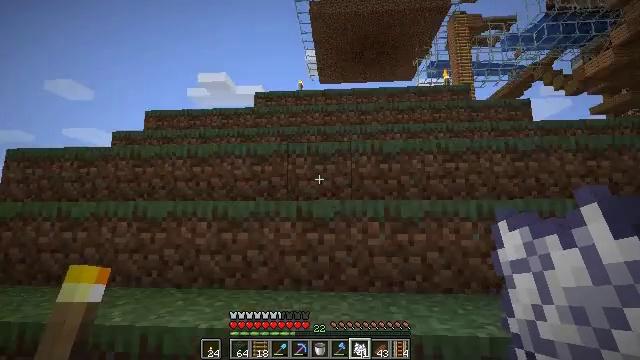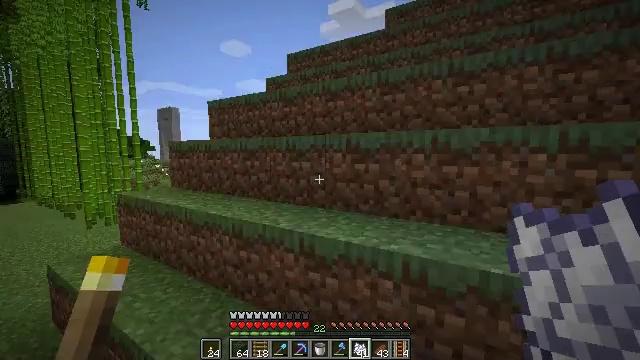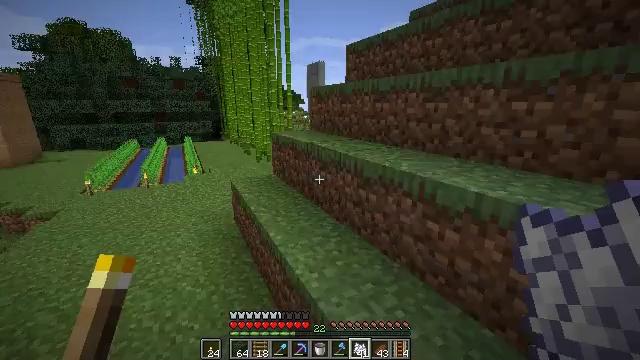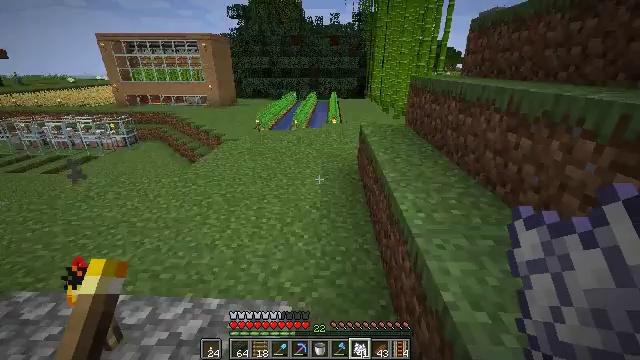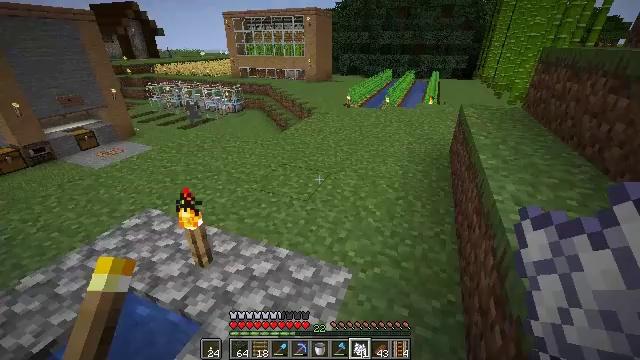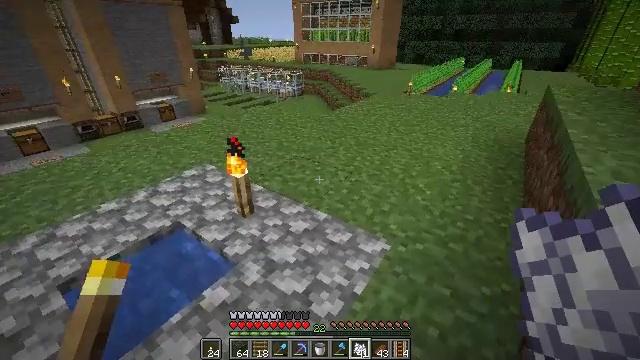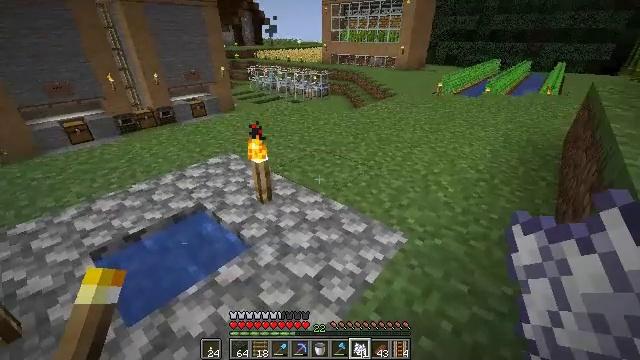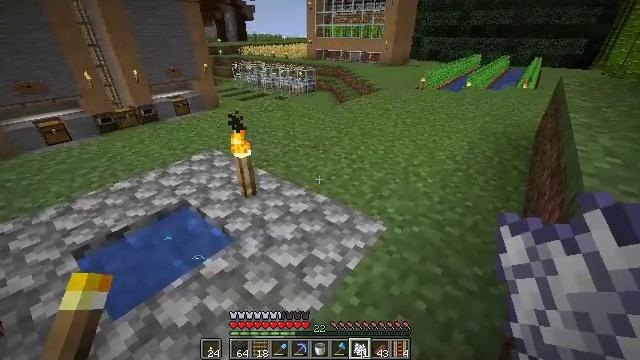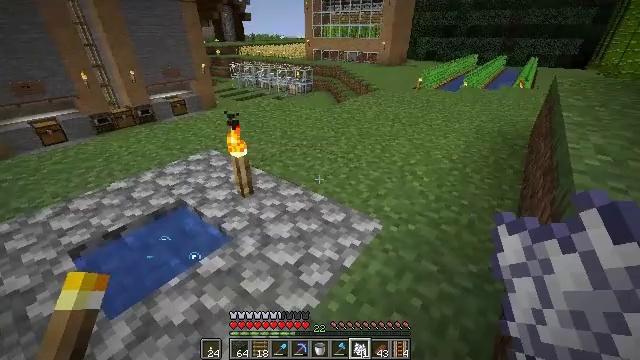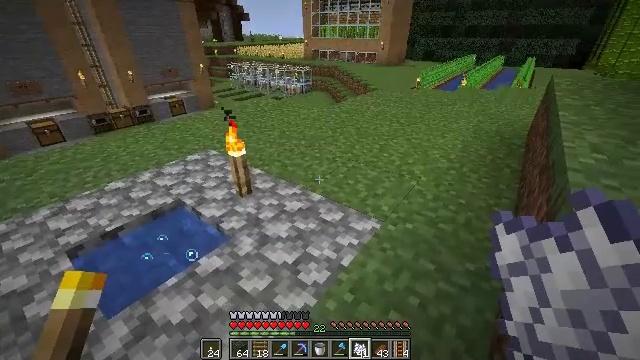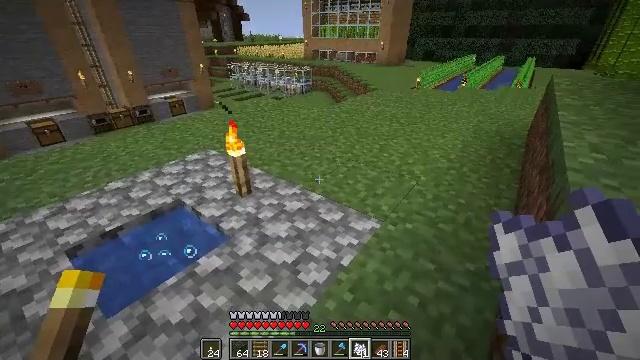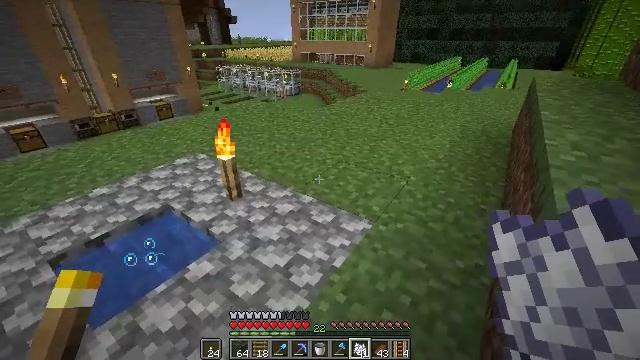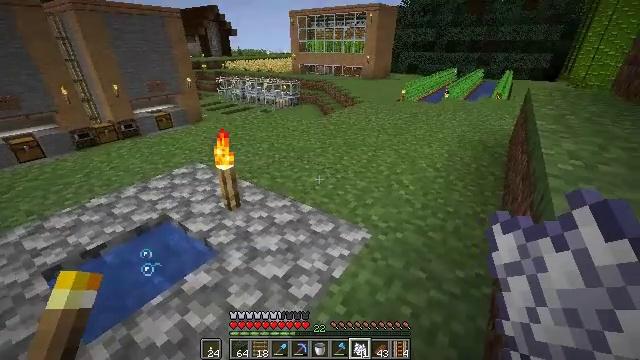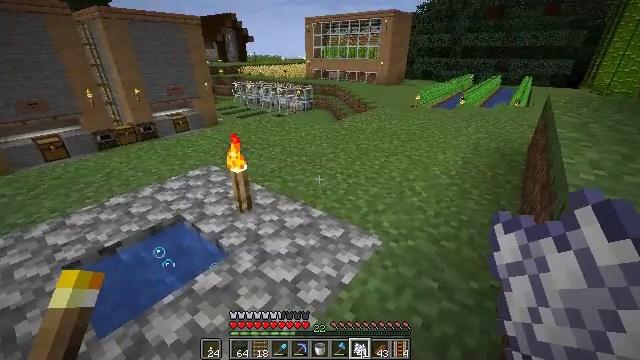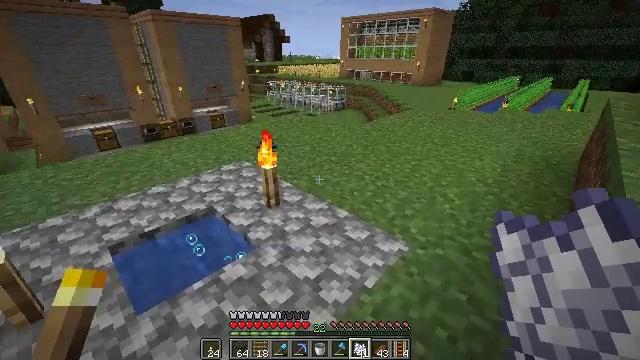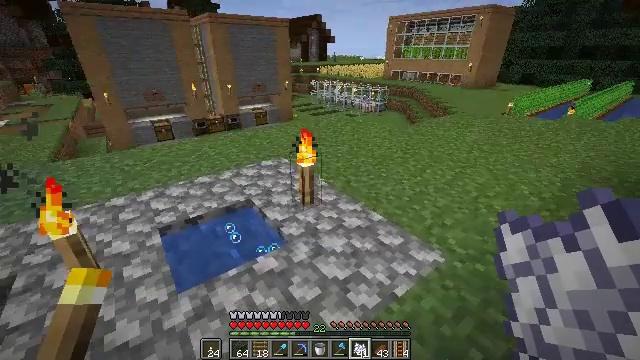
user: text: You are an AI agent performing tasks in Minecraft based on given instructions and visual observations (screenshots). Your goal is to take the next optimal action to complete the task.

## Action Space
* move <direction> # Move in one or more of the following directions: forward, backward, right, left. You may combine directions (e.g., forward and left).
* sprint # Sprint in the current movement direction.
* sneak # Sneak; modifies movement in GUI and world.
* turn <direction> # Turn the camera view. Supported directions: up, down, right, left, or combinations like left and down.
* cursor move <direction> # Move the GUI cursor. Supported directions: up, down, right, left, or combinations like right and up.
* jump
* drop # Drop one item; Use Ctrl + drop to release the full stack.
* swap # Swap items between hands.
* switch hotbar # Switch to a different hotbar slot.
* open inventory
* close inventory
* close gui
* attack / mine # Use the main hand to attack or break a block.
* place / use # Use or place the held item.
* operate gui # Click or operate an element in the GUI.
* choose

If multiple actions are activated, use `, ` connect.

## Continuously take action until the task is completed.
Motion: motion action
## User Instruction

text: Dismantle the blue bed.
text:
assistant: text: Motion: turn left and down
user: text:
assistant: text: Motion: turn left and down
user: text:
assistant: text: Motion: turn left and down
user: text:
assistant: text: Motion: turn left and down
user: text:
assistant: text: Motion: turn left and down
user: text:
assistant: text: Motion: turn left
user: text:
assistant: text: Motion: turn right
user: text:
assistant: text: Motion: no_op
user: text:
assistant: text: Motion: no_op
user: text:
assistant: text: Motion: no_op
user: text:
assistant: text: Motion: turn right
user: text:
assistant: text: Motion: turn up
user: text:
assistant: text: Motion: turn left and up
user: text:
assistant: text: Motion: turn left
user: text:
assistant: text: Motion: turn left
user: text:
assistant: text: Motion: turn left
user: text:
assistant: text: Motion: turn left
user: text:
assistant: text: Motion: turn left
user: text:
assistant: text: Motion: no_op
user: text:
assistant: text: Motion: no_op
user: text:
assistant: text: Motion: no_op
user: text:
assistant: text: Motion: no_op
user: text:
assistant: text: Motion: no_op
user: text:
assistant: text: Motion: no_op
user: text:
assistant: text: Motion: no_op
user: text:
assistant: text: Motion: no_op
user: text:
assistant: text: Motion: no_op
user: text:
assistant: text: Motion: no_op
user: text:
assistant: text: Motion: no_op
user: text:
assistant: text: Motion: no_op